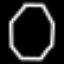
Label: octagon